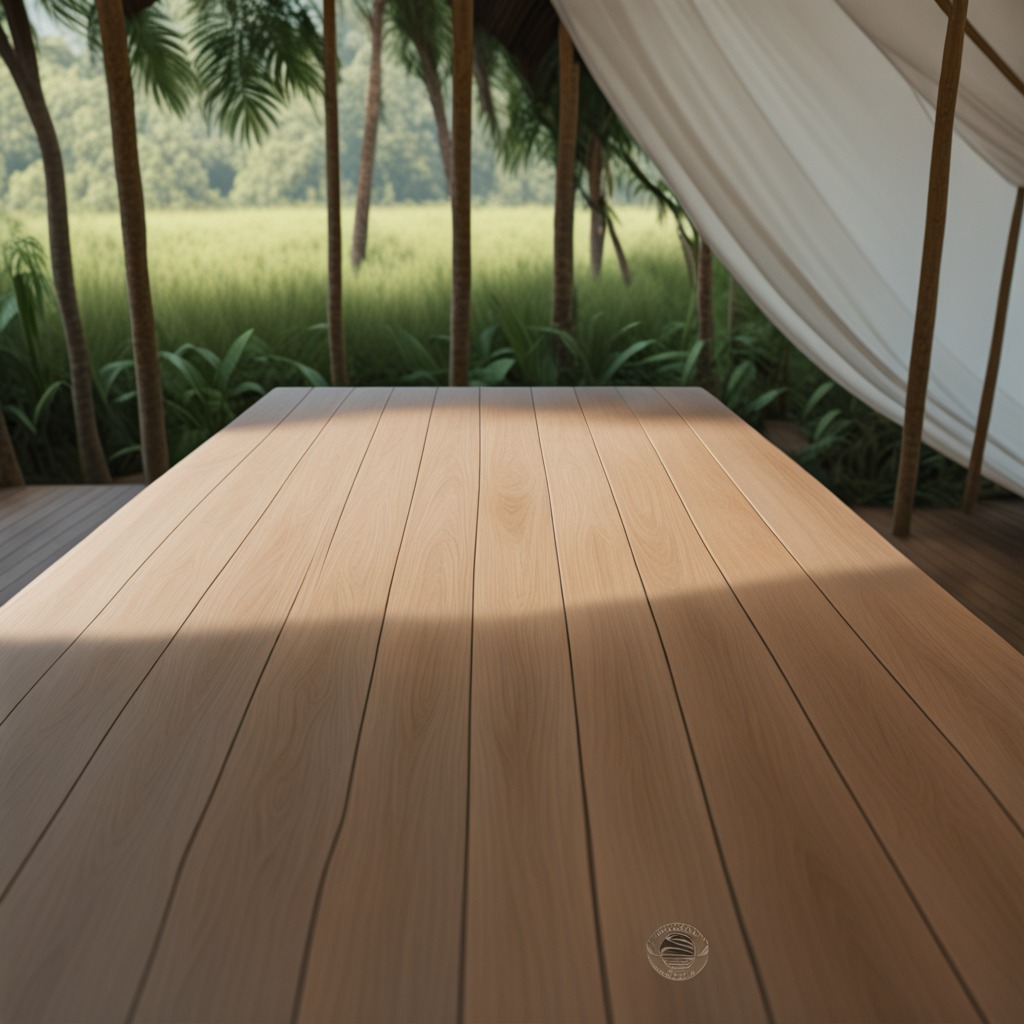
A metal nut is lying on the wooden table.